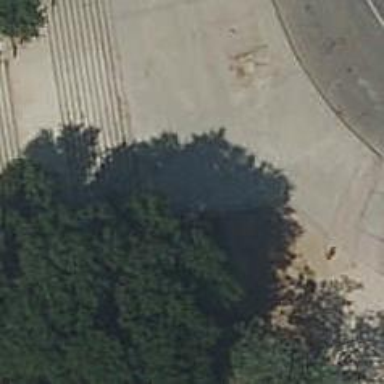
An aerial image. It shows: Set of steps on the road.